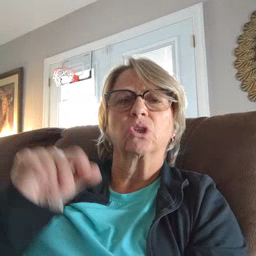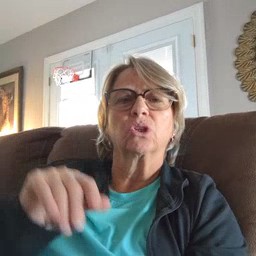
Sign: finish